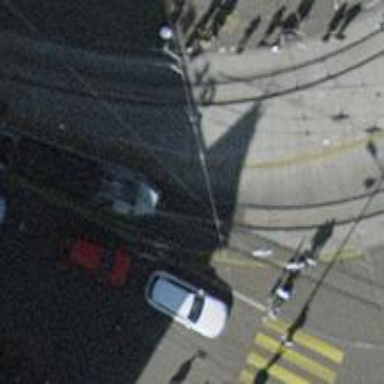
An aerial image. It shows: Asphalt service road for trolleybuses with trolley wire overhead.